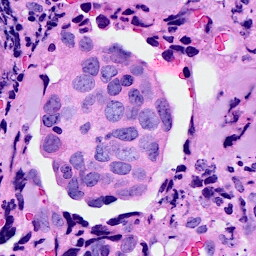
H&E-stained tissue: Breast